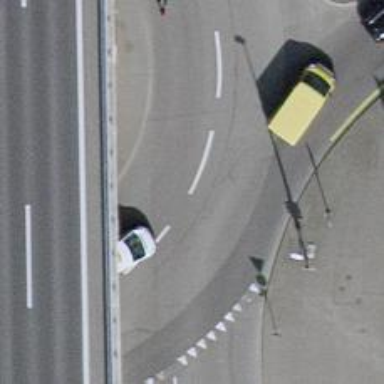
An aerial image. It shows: Primary highway with asphalt surface leading to roundabout.